Field crop: tomato
Growth stage: 2
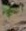
Species: solanum